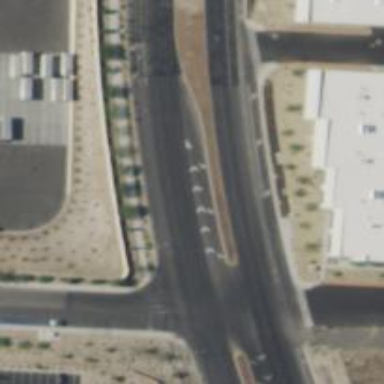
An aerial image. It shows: Primary road with asphalt surface.